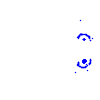
Particle: electron